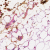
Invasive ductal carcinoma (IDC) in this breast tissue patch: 0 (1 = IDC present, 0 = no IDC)